Question: I have two data frames -
One data frame has a column with a list of music artists (one artist per row). There are 10K rows. This data has demographics (Country, Age) for every artist.
| Artist. | Age | Country |
| ------- | --- | ------- |
| Drake | 34 | CA |
| Snoop Dogg | 49 | US |
There is also another data frame with a column of artists and their songs. - 32,000 rows of this data
| Artist. | Song Name |
| ------- | --------- |
| [Snoop Dogg, Daz Dillinger] | Song name 1 |
| [Second] | Song name 2 |
I am not able to match the artist from the first dataframe to the second because in the second have Snoop Dogg and other artists with it. I have tried running a few codes using grepl, created a vector based on the first data frame column of artists to match to the Artist column in the second data frame but it runs "out of memory". I have also unnested the data but it gives me a big error saying the following:
Error: Must subset columns with a valid subscript vector. x Subscript has the wrong type 'data.frame< X : integer index : integer artist : character gender : character age : integer type : character country : character city_1 : character district_1: character city_2 : character district_2: character city_3 : character district_3: character >'. ℹ️ It must be numeric or character. Run 'rlang::last_error()
The desired output is the following:
| Artist. | Song Name | Artist_Matched | Age | Country |
| ------- | --------- | -------------- | --- | ------- |
| [Snoop Dogg, Daz Dillinger] | Song name 1 | Snoop Dogg | 49 | US |
| [Second] | Song name 2 | | | |
A few codes I have tried -
df3 <- cbind(df3, yes = grepl(paste(art_v, collapse = "|"), df3$art))
Error in grepl(paste(art_v, collapse = "|"), df3$art) : invalid regular expression, reason 'Out of memory'

Would really appreciate some help!
i haven't tried python for this yet. All my codes are in R, but if you have suggestion on how to do this in python, open to it for sure!
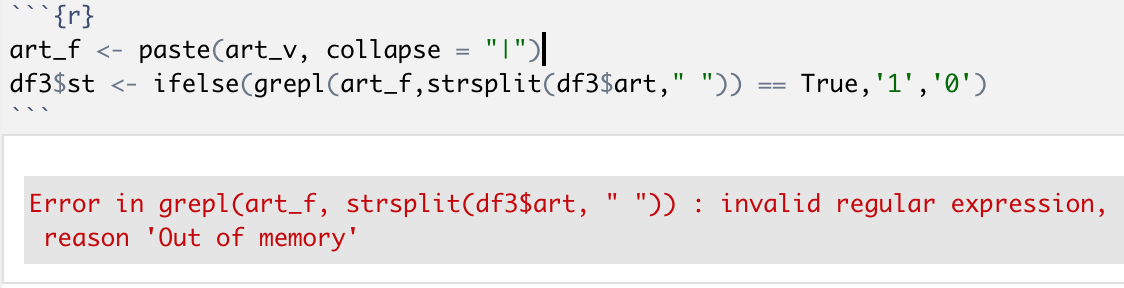
Answer: You could explode the column with the list using Pandas. And then merge the dataframes.
Something like:
'''
pd.merge( df1.explode('Artist'), df0, on='Artist')
'''